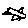
Label: bird